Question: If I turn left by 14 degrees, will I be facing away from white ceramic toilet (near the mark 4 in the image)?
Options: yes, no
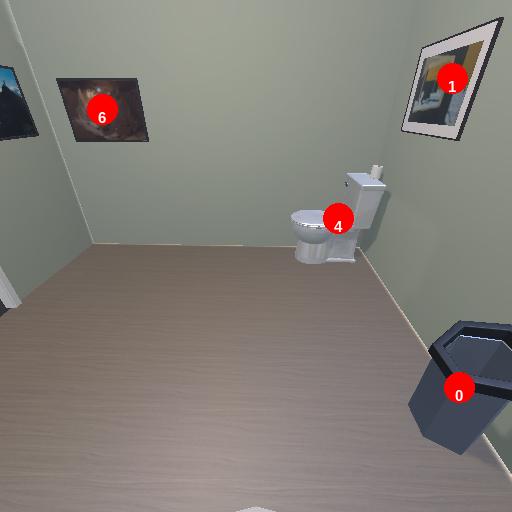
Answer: yes